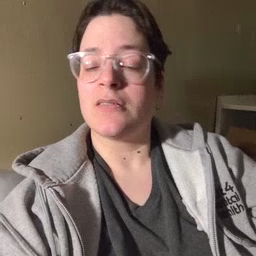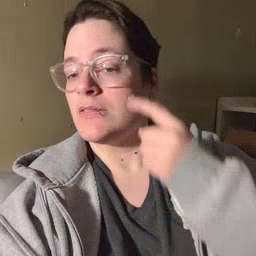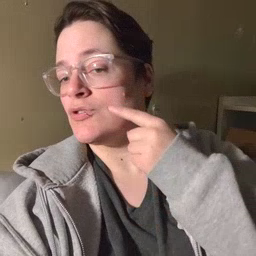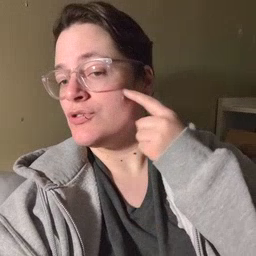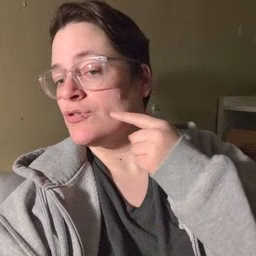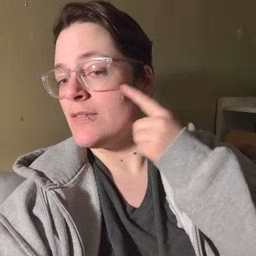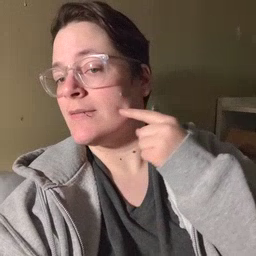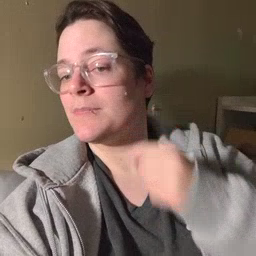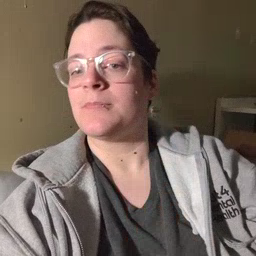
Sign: cheek